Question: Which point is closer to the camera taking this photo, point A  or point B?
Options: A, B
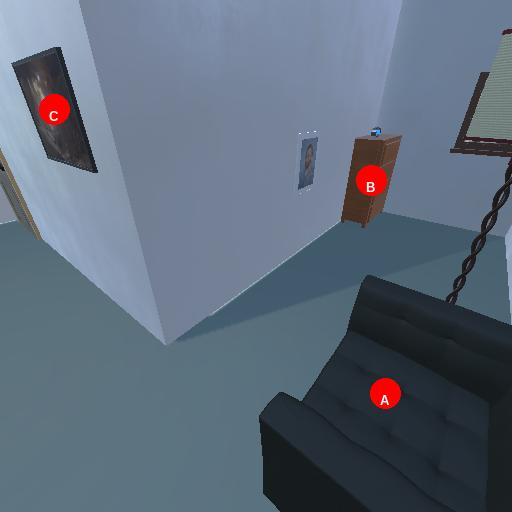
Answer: A